Field crop: maize
Growth stage: 2
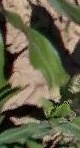
Species: maize